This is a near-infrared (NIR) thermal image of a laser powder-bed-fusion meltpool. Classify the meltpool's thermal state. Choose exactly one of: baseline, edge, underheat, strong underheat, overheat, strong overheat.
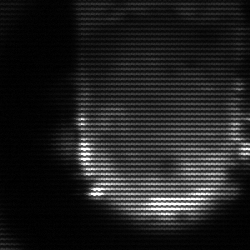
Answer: baseline